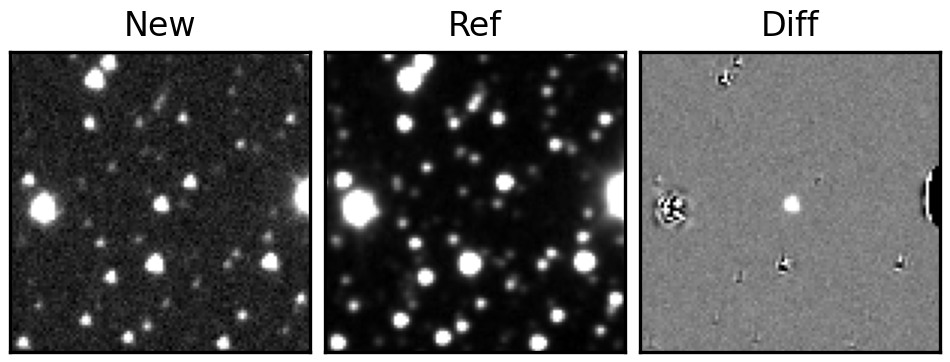
Label: real